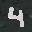
Label: 4